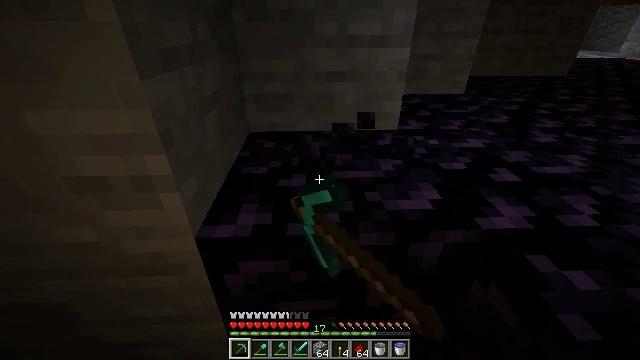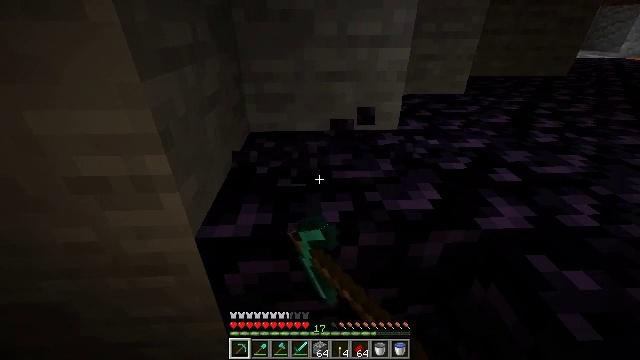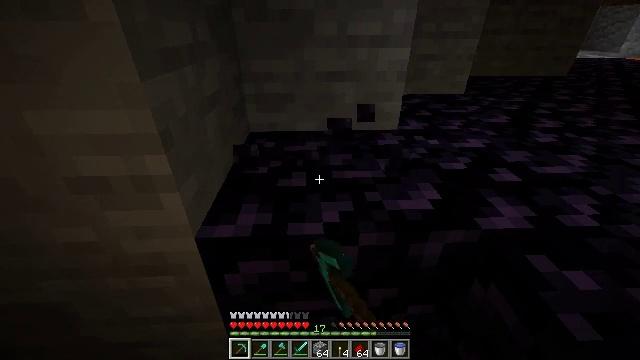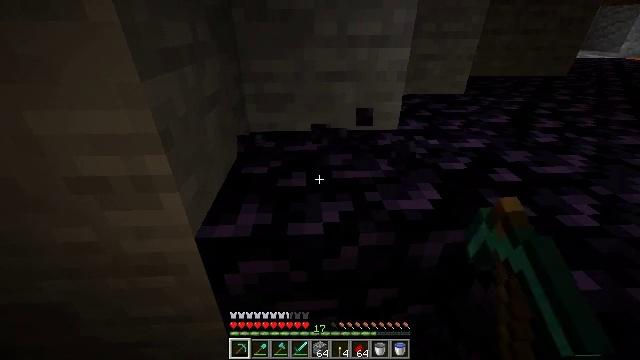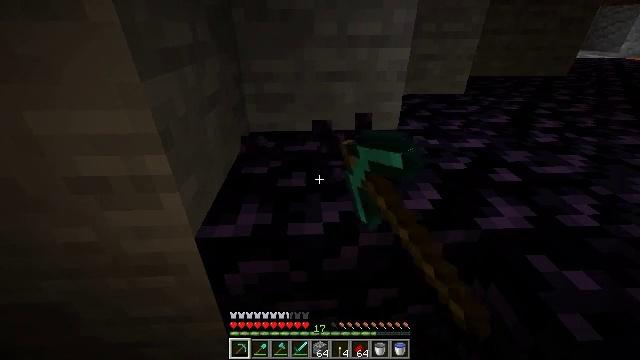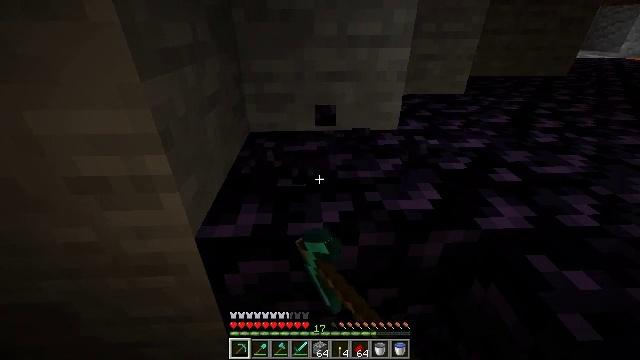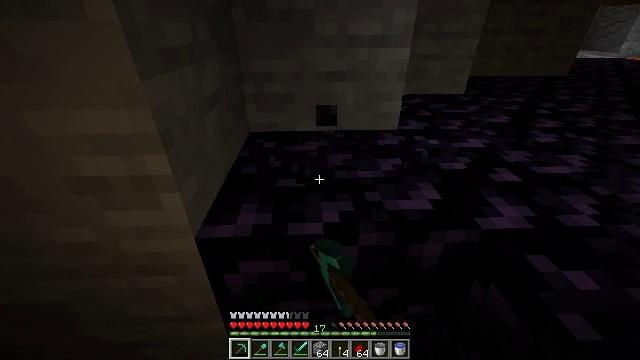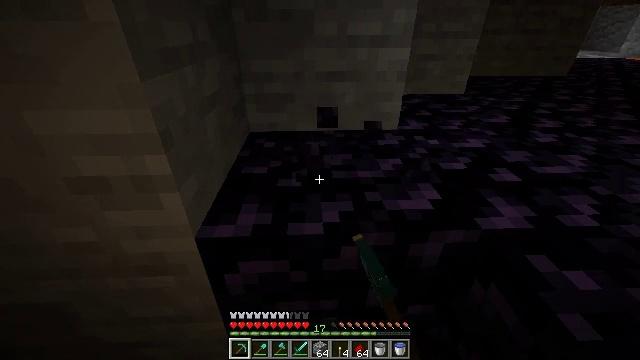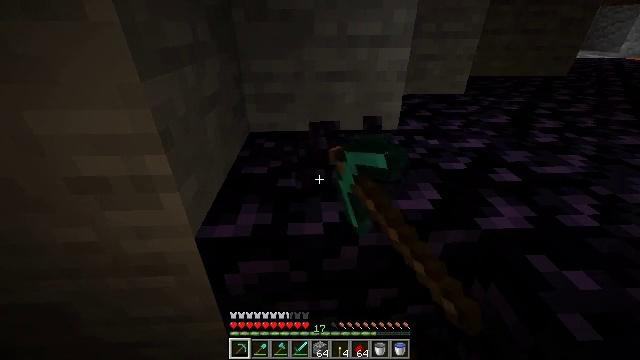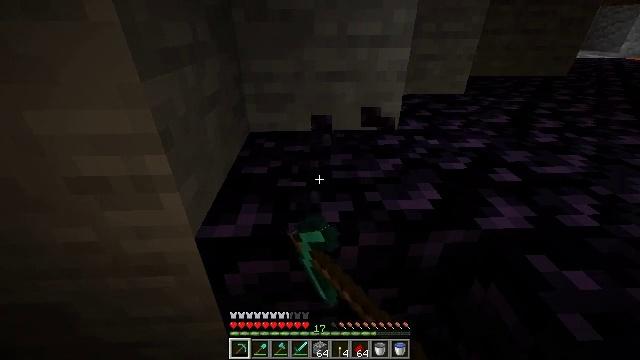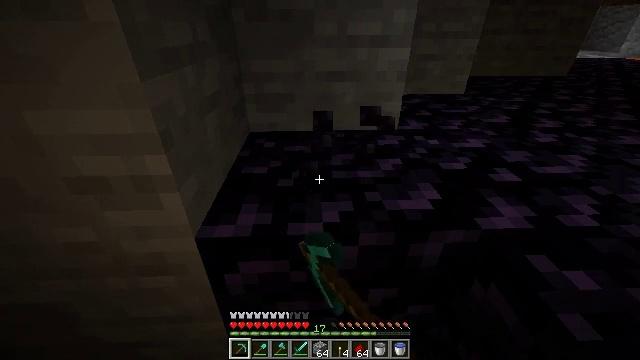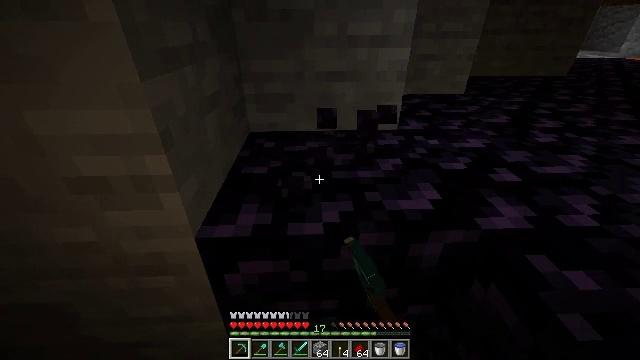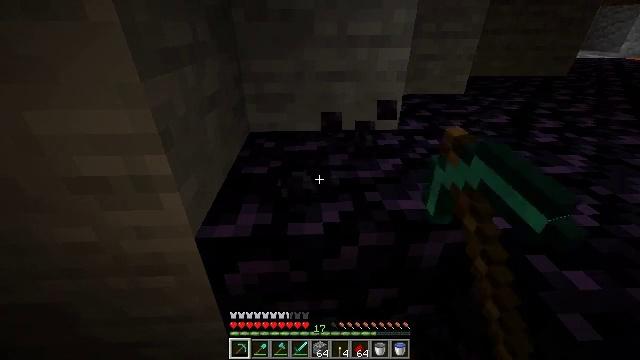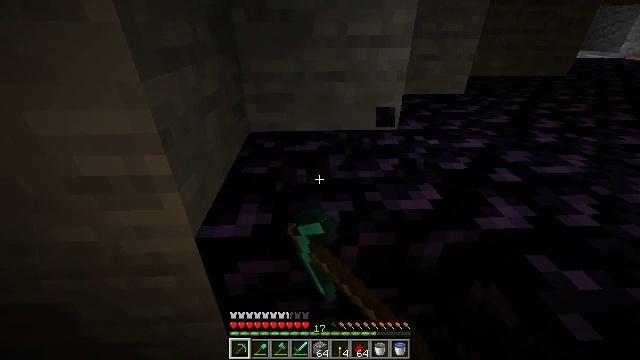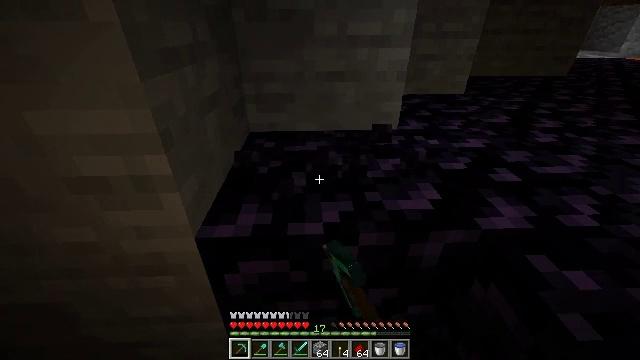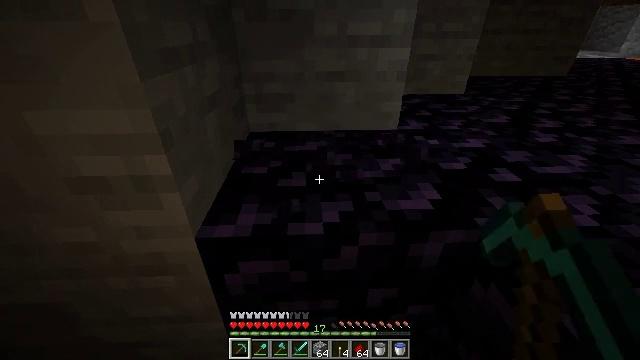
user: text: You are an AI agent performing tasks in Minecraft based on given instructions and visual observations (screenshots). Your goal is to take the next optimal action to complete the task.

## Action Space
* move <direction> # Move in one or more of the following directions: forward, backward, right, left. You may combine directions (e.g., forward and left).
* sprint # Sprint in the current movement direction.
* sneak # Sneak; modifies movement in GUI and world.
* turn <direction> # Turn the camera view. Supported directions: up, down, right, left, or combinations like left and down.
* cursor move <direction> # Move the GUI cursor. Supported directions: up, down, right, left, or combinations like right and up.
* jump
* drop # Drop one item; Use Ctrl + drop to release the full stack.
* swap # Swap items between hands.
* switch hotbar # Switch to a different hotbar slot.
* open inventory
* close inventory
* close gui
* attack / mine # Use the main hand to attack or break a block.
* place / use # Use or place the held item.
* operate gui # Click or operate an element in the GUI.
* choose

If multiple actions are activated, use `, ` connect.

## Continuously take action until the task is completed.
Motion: motion action
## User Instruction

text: Gather obsidian from a lava source.
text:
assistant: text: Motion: attack / mine
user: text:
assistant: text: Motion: attack / mine
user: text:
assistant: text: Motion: attack / mine
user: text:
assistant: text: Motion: attack / mine
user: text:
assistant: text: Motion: attack / mine
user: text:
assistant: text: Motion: attack / mine
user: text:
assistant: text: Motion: attack / mine
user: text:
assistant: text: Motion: attack / mine
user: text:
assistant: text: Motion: attack / mine
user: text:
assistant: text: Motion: attack / mine
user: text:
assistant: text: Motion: attack / mine
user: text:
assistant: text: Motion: attack / mine
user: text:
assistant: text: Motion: attack / mine
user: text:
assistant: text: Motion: attack / mine
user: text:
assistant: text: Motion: attack / mine
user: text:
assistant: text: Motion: attack / mine
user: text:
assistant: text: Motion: attack / mine
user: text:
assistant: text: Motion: attack / mine
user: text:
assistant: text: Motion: attack / mine
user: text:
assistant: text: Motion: attack / mine
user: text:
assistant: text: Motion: attack / mine
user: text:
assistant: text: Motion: attack / mine
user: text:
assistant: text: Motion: attack / mine
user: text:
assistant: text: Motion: attack / mine
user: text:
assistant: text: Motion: attack / mine
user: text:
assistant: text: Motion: attack / mine
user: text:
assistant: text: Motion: attack / mine
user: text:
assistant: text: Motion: attack / mine
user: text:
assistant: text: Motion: attack / mine
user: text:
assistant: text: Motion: attack / mine